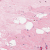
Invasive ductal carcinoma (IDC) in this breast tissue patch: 0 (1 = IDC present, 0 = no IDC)